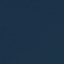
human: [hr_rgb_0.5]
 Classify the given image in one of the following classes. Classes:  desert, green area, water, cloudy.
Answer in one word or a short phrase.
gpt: water